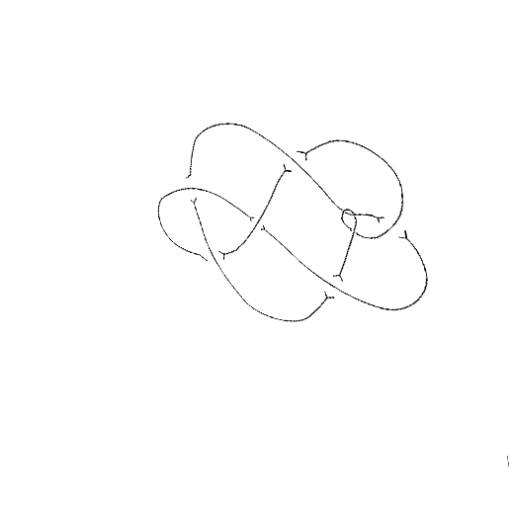
Crossing number: 9